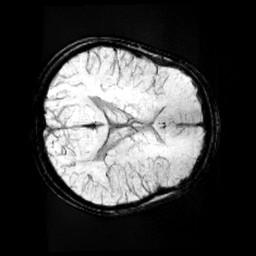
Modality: minIP
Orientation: axial
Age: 9
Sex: female
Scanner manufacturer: siemens
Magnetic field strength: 3 T
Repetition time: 0.027 s
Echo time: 0.02 s